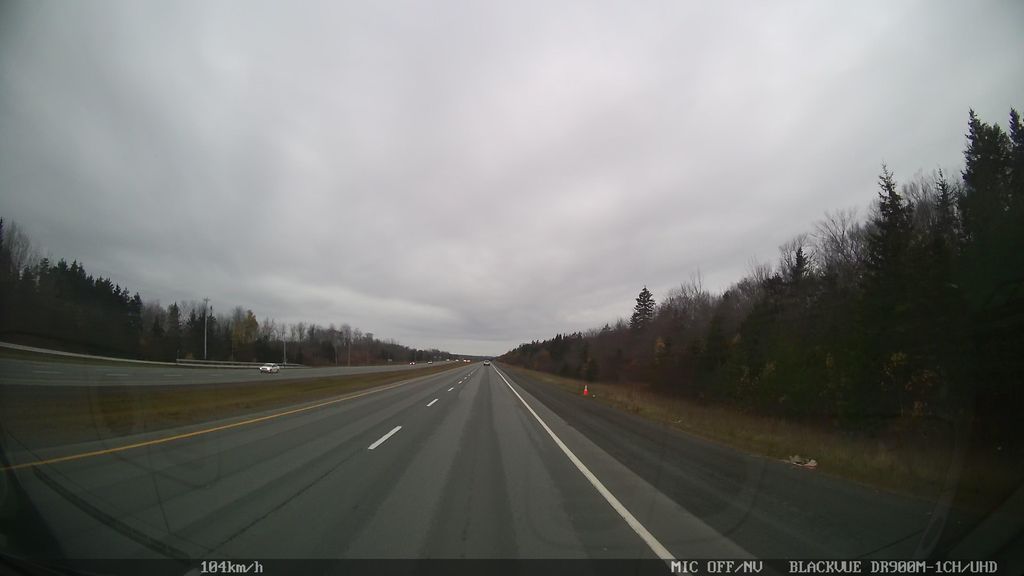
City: halifax